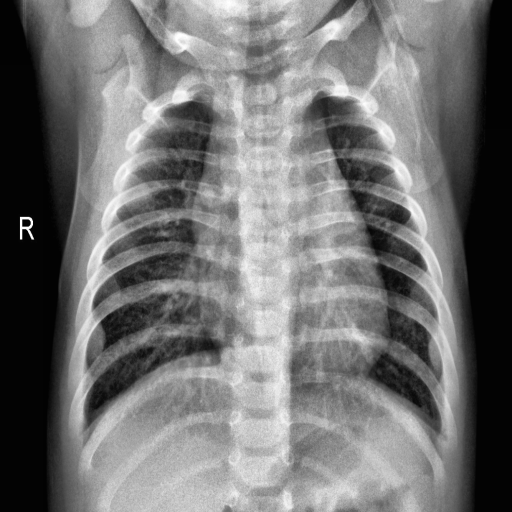
Finding: NORMAL